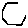
Label: hexagon